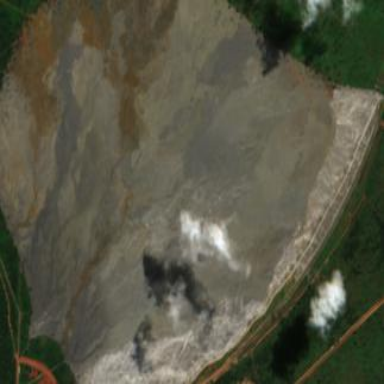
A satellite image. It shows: Tailings basin.